Мы обсудим стабильность тяжелых ядер и оценим массу нейтронных звезд теоретически и из экспериментальных данных.
Часть A. Масса и стабильность ядер (2.5 балла) Энергия покоя ядра $m(Z,N) c^2$, состоящего из $Z$ протонов и $N$ нейтронов, меньше суммы энергий покоя протонов и нейтронов, далее будем называть их нуклонами, на энергию связи $B(Z,N)$. Здесь $c$ — скорость света в вакууме. Игнорируя малые поправки, мы можем приблизить энергию связи суммой объемного вклада с коэффициентом $a_V$, поверхностного вклада с коэффициентом $a_S$, электростатической (кулоновской) энергии с коэффициентом $a_C$, и симметричного слагаемого с коэффициентом $a_{\rm sym}$ следующим образом. \[m(Z,N) c^2 = A m_N c^2 - B(Z,N) ,\qquad B(Z,N) = a_V A - a_S A^{2/3} - a_C \frac{Z^2}{A^{1/3}} - a_{\mathrm{sym}} \frac{(N-Z)^2}{A},\tag{1}\] где $A=Z+N$ — массовое число, $m_N$ — масса нуклона. При вычислениях, используйте $a_V \approx 15.8 \;МэВ$, $a_S \approx 17.8 \;МэВ$, $a_C \approx 0.711 \;МэВ$, и $a_{\rm sym} \approx 23.7 \;МэВ$ (МэВ = $10^6$ электронвольт).
При условии $Z=N$, определите значение $A$, при котором энергия связи на один нуклон $B/A$ максимальна.
Если $A$ постоянно, зарядовое число наиболее стабильного атома $Z^\ast$ можно определить, максимизируя $B(Z,A-Z)$. При $A=197$ вычислите $Z^\ast$, используя уравнение (1).
Часть B. Нейтронная звезда как гигантское ядро (1.5 балла) Очень тяжелые ядра с массовым числом $A>A_c$, где $A_c$ — пороговое значение, могут оставаться стабильными относительно распада при достаточно большой гравитационной энергии связи.
Ядро с большим $A$ может разделиться на более легкие ядра (деление ядер — fission), чтобы минимизировать общую энергию покоя. Для простоты мы рассмотрим только один способ деления, при котором ядро с параметрами $(Z, N)$ распадается на два одинаковых ядра $(Z/2, N/2)$. Это возможно, если выполняется следующее соотношение между энергиями $$m(Z,N) c^2 > 2m(Z/2,N/2) c^2 ,$$ $$m(Z,N) c^2 > 2m(Z/2,N/2) c^2 ,$$ $$m(Z,N) c^2 > 2m(Z/2,N/2) c^2 ,$$ Пусть это соотношение записано в виде $$Z^2/A > C_{\rm fission} \frac{a_S}{a_C} ,$$ получите $C_{\rm fission}$ с двумя значащими цифрами.
Часть C. Нейтронная звезда в двойной системе (6.0 баллов) Некоторые нейтронные звезды являются пульсарами, испускающими электромагнитные волны, которые мы для простоты будем называть светом, с постоянным периодом. Нейтронные звезды часто образуют двойные системы с белыми карликами. Рассмотрим конфигурацию звезд, показанную на рисунке 1. Импульс света от нейтронной звезды движется к Земле и проходит мимо белого карлика (White Dwarf) в двойной системе. Проводя измерения с этими импульсами, можно точно определить массу как это объясняется дальше, с помощью чего можно оценить массу .
Будем считать, что $N=A$ и $Z=0$ при достаточно больших $A$ и уравнение (1) продолжает выполняться, если добавить к нему гравитационную энергию связи. Гравитационная энергия связи $$B_{\rm grav} = \frac{3}{5}\frac{GM^2}{R},$$ $$B_{\rm grav} = \frac{3}{5}\frac{GM^2}{R},$$ $$B_{\rm grav} = \frac{3}{5}\frac{GM^2}{R},$$ где $M=m_N A$ — масса ядра, $R=R_0 A^{1/3}$ с коэффициентом $R_0 \simeq 1.1\times 10^{-15}\;м = 1.1\;фм$ — радиус ядра. Для гравитационной энергии связи $B_{\rm grav}=a_{\rm grav} A^{5/3}$, получите коэффициент $a_{\rm grav}$ в МэВ с одной значащей цифрой. Затем, игнорируя поверхностный вклад в энергию, оцените $A_c$ с одной значащей цифрой. При вычислениях используйте $m_N c^2 \simeq 939\;МэВ$ и $G=\hbar c/M_P^2$, где $M_P c^2\simeq 1.22 \times 10^{22}\;МэВ$ и $\hbar c \simeq 197\;МэВ\cdot фм$. $$B_{\rm grav} = \frac{3}{5}\frac{GM^2}{R},$$ где $M=m_N A$ — масса ядра, $R=R_0 A^{1/3}$ с коэффициентом $R_0 \simeq 1.1\times 10^{-15}\;м = 1.1\;фм$ — радиус ядра. Для гравитационной энергии связи $B_{\rm grav}=a_{\rm grav} A^{5/3}$, получите коэффициент $a_{\rm grav}$ в МэВ с одной значащей цифрой. Затем, игнорируя поверхностный вклад в энергию, оцените $A_c$ с одной значащей цифрой. При вычислениях используйте $m_N c^2 \simeq 939\;МэВ$ и $G=\hbar c/M_P^2$, где $M_P c^2\simeq 1.22 \times 10^{22}\;МэВ$ и $\hbar c \simeq 197\;МэВ\cdot фм$. $$B_{\rm grav} = \frac{3}{5}\frac{GM^2}{R},$$ где $M=m_N A$ — масса ядра, $R=R_0 A^{1/3}$ с коэффициентом $R_0 \simeq 1.1\times 10^{-15}\;м = 1.1\;фм$ — радиус ядра. Для гравитационной энергии связи $B_{\rm grav}=a_{\rm grav} A^{5/3}$, получите коэффициент $a_{\rm grav}$ в МэВ с одной значащей цифрой. Затем, игнорируя поверхностный вклад в энергию, оцените $A_c$ с одной значащей цифрой. При вычислениях используйте $m_N c^2 \simeq 939\;МэВ$ и $G=\hbar c/M_P^2$, где $M_P c^2\simeq 1.22 \times 10^{22}\;МэВ$ и $\hbar c \simeq 197\;МэВ\cdot фм$. $$B_{\rm grav} = \frac{3}{5}\frac{GM^2}{R},$$ где $M=m_N A$ — масса ядра, $R=R_0 A^{1/3}$ с коэффициентом $R_0 \simeq 1.1\times 10^{-15}\;м = 1.1\;фм$ — радиус ядра. Для гравитационной энергии связи $B_{\rm grav}=a_{\rm grav} A^{5/3}$, получите коэффициент $a_{\rm grav}$ в МэВ с одной значащей цифрой. Затем, игнорируя поверхностный вклад в энергию, оцените $A_c$ с одной значащей цифрой. При вычислениях используйте $m_N c^2 \simeq 939\;МэВ$ и $G=\hbar c/M_P^2$, где $M_P c^2\simeq 1.22 \times 10^{22}\;МэВ$ и $\hbar c \simeq 197\;МэВ\cdot фм$. $$B_{\rm grav} = \frac{3}{5}\frac{GM^2}{R},$$ где $M=m_N A$ — масса ядра, $R=R_0 A^{1/3}$ с коэффициентом $R_0 \simeq 1.1\times 10^{-15}\;м = 1.1\;фм$ — радиус ядра. Для гравитационной энергии связи $B_{\rm grav}=a_{\rm grav} A^{5/3}$, получите коэффициент $a_{\rm grav}$ в МэВ с одной значащей цифрой. Затем, игнорируя поверхностный вклад в энергию, оцените $A_c$ с одной значащей цифрой. При вычислениях используйте $m_N c^2 \simeq 939\;МэВ$ и $G=\hbar c/M_P^2$, где $M_P c^2\simeq 1.22 \times 10^{22}\;МэВ$ и $\hbar c \simeq 197\;МэВ\cdot фм$. $$B_{\rm grav} = \frac{3}{5}\frac{GM^2}{R},$$ где $M=m_N A$ — масса ядра, $R=R_0 A^{1/3}$ с коэффициентом $R_0 \simeq 1.1\times 10^{-15}\;м = 1.1\;фм$ — радиус ядра. Для гравитационной энергии связи $B_{\rm grav}=a_{\rm grav} A^{5/3}$, получите коэффициент $a_{\rm grav}$ в МэВ с одной значащей цифрой. Затем, игнорируя поверхностный вклад в энергию, оцените $A_c$ с одной значащей цифрой. При вычислениях используйте $m_N c^2 \simeq 939\;МэВ$ и $G=\hbar c/M_P^2$, где $M_P c^2\simeq 1.22 \times 10^{22}\;МэВ$ и $\hbar c \simeq 197\;МэВ\cdot фм$. $$B_{\rm grav} = \frac{3}{5}\frac{GM^2}{R},$$ где $M=m_N A$ — масса ядра, $R=R_0 A^{1/3}$ с коэффициентом $R_0 \simeq 1.1\times 10^{-15}\;м = 1.1\;фм$ — радиус ядра. Для гравитационной энергии связи $B_{\rm grav}=a_{\rm grav} A^{5/3}$, получите коэффициент $a_{\rm grav}$ в МэВ с одной значащей цифрой. Затем, игнорируя поверхностный вклад в энергию, оцените $A_c$ с одной значащей цифрой. При вычислениях используйте $m_N c^2 \simeq 939\;МэВ$ и $G=\hbar c/M_P^2$, где $M_P c^2\simeq 1.22 \times 10^{22}\;МэВ$ и $\hbar c \simeq 197\;МэВ\cdot фм$.
Как показано на рисунке ниже, поместим двое одинаковых неподвижных часов в положения I и II, назовем их часы-I и часы-II, разность высот этих часов $\Delta h (>0)$, ускорение свободного падения $g$ постоянно. Также будем рассматривать такие же свободно падающие часы-F.
Если гравитационный потенциал равен $\phi$, замедление времени приводит к изменению эффективной скорости света $c_{\rm eff}$, измеряемой наблюдателем, находящимся на бесконечности. Если $\phi(r=\infty)=0$, эффективная скорость света $c_{\rm eff}$ с точностью до членов первого порядка по $\phi/c^2$ равна$$c_{\rm eff} \approx \left( 1 + \frac{2\phi}{c^2} \right)\, c$$ с учетом эффектов изменения длины, которые не рассматривалось в C1. При этом луч света можно с достаточной точностью приблизить прямой.
Как показано ниже, в двойной системе и и и движутся по круговым орбитам вокруг центра масс $G$ в плоскости орбиты. Пусть $\varepsilon$ угол наклонения орбиты, измеряемый между плоскостью орбиты и линией, направленной к и движутся по круговым орбитам вокруг центра масс $G$ в плоскости орбиты. Пусть $\varepsilon$ угол наклонения орбиты, измеряемый между плоскостью орбиты и линией, направленной к от $G$, $L$ — расстояние между и движутся по круговым орбитам вокруг центра масс $G$ в плоскости орбиты. Пусть $\varepsilon$ угол наклонения орбиты, измеряемый между плоскостью орбиты и линией, направленной к от $G$, $L$ — расстояние между и и движутся по круговым орбитам вокруг центра масс $G$ в плоскости орбиты. Пусть $\varepsilon$ угол наклонения орбиты, измеряемый между плоскостью орбиты и линией, направленной к от $G$, $L$ — расстояние между и , $M_{\text{WD}}$ — масса белого карлика. Далее будем считать $\varepsilon \ll 1$.Мы наблюдаем световые импульсы, распространяющиеся от и движутся по круговым орбитам вокруг центра масс $G$ в плоскости орбиты. Пусть $\varepsilon$ угол наклонения орбиты, измеряемый между плоскостью орбиты и линией, направленной к от $G$, $L$ — расстояние между и , $M_{\text{WD}}$ — масса белого карлика. Далее будем считать $\varepsilon \ll 1$.Мы наблюдаем световые импульсы, распространяющиеся от к и движутся по круговым орбитам вокруг центра масс $G$ в плоскости орбиты. Пусть $\varepsilon$ угол наклонения орбиты, измеряемый между плоскостью орбиты и линией, направленной к от $G$, $L$ — расстояние между и , $M_{\text{WD}}$ — масса белого карлика. Далее будем считать $\varepsilon \ll 1$.Мы наблюдаем световые импульсы, распространяющиеся от к далеко от и движутся по круговым орбитам вокруг центра масс $G$ в плоскости орбиты. Пусть $\varepsilon$ угол наклонения орбиты, измеряемый между плоскостью орбиты и линией, направленной к от $G$, $L$ — расстояние между и , $M_{\text{WD}}$ — масса белого карлика. Далее будем считать $\varepsilon \ll 1$.Мы наблюдаем световые импульсы, распространяющиеся от к далеко от . Путь света к и движутся по круговым орбитам вокруг центра масс $G$ в плоскости орбиты. Пусть $\varepsilon$ угол наклонения орбиты, измеряемый между плоскостью орбиты и линией, направленной к от $G$, $L$ — расстояние между и , $M_{\text{WD}}$ — масса белого карлика. Далее будем считать $\varepsilon \ll 1$.Мы наблюдаем световые импульсы, распространяющиеся от к далеко от . Путь света к меняется со временем с изменением конфигурации и движутся по круговым орбитам вокруг центра масс $G$ в плоскости орбиты. Пусть $\varepsilon$ угол наклонения орбиты, измеряемый между плоскостью орбиты и линией, направленной к от $G$, $L$ — расстояние между и , $M_{\text{WD}}$ — масса белого карлика. Далее будем считать $\varepsilon \ll 1$.Мы наблюдаем световые импульсы, распространяющиеся от к далеко от . Путь света к меняется со временем с изменением конфигурации и и движутся по круговым орбитам вокруг центра масс $G$ в плоскости орбиты. Пусть $\varepsilon$ угол наклонения орбиты, измеряемый между плоскостью орбиты и линией, направленной к от $G$, $L$ — расстояние между и , $M_{\text{WD}}$ — масса белого карлика. Далее будем считать $\varepsilon \ll 1$.Мы наблюдаем световые импульсы, распространяющиеся от к далеко от . Путь света к меняется со временем с изменением конфигурации и Время задержки светового импульса на пути до и движутся по круговым орбитам вокруг центра масс $G$ в плоскости орбиты. Пусть $\varepsilon$ угол наклонения орбиты, измеряемый между плоскостью орбиты и линией, направленной к от $G$, $L$ — расстояние между и , $M_{\text{WD}}$ — масса белого карлика. Далее будем считать $\varepsilon \ll 1$.Мы наблюдаем световые импульсы, распространяющиеся от к далеко от . Путь света к меняется со временем с изменением конфигурации и Время задержки светового импульса на пути до достигает максимального значения $\Delta t_{\rm max}$ при $x_N \simeq -L$ и достигает минимального значения $\Delta t_{\rm min}$ при $x_N \simeq L$ (см. конфигурацию на рис. 1(b)). Вычислите $\Delta t_{\rm max} - \Delta t_{\rm min}$ в упрощенной форме, пренебрегая высшими порядками малых параметров, указанных в C2. Заметим, что вклады в задержку от звездных объектов, отличных от и движутся по круговым орбитам вокруг центра масс $G$ в плоскости орбиты. Пусть $\varepsilon$ угол наклонения орбиты, измеряемый между плоскостью орбиты и линией, направленной к от $G$, $L$ — расстояние между и , $M_{\text{WD}}$ — масса белого карлика. Далее будем считать $\varepsilon \ll 1$.Мы наблюдаем световые импульсы, распространяющиеся от к далеко от . Путь света к меняется со временем с изменением конфигурации и Время задержки светового импульса на пути до достигает максимального значения $\Delta t_{\rm max}$ при $x_N \simeq -L$ и достигает минимального значения $\Delta t_{\rm min}$ при $x_N \simeq L$ (см. конфигурацию на рис. 1(b)). Вычислите $\Delta t_{\rm max} - \Delta t_{\rm min}$ в упрощенной форме, пренебрегая высшими порядками малых параметров, указанных в C2. Заметим, что вклады в задержку от звездных объектов, отличных от и движутся по круговым орбитам вокруг центра масс $G$ в плоскости орбиты. Пусть $\varepsilon$ угол наклонения орбиты, измеряемый между плоскостью орбиты и линией, направленной к от $G$, $L$ — расстояние между и , $M_{\text{WD}}$ — масса белого карлика. Далее будем считать $\varepsilon \ll 1$.Мы наблюдаем световые импульсы, распространяющиеся от к далеко от . Путь света к меняется со временем с изменением конфигурации и Время задержки светового импульса на пути до достигает максимального значения $\Delta t_{\rm max}$ при $x_N \simeq -L$ и достигает минимального значения $\Delta t_{\rm min}$ при $x_N \simeq L$ (см. конфигурацию на рис. 1(b)). Вычислите $\Delta t_{\rm max} - \Delta t_{\rm min}$ в упрощенной форме, пренебрегая высшими порядками малых параметров, указанных в C2. Заметим, что вклады в задержку от звездных объектов, отличных от сокращаются при вычислении разности $\Delta t_{\rm max} - \Delta t_{\rm min}$. и движутся по круговым орбитам вокруг центра масс $G$ в плоскости орбиты. Пусть $\varepsilon$ угол наклонения орбиты, измеряемый между плоскостью орбиты и линией, направленной к от $G$, $L$ — расстояние между и , $M_{\text{WD}}$ — масса белого карлика. Далее будем считать $\varepsilon \ll 1$.Мы наблюдаем световые импульсы, распространяющиеся от к далеко от . Путь света к меняется со временем с изменением конфигурации и Время задержки светового импульса на пути до достигает максимального значения $\Delta t_{\rm max}$ при $x_N \simeq -L$ и достигает минимального значения $\Delta t_{\rm min}$ при $x_N \simeq L$ (см. конфигурацию на рис. 1(b)). Вычислите $\Delta t_{\rm max} - \Delta t_{\rm min}$ в упрощенной форме, пренебрегая высшими порядками малых параметров, указанных в C2. Заметим, что вклады в задержку от звездных объектов, отличных от сокращаются при вычислении разности $\Delta t_{\rm max} - \Delta t_{\rm min}$. и движутся по круговым орбитам вокруг центра масс $G$ в плоскости орбиты. Пусть $\varepsilon$ угол наклонения орбиты, измеряемый между плоскостью орбиты и линией, направленной к от $G$, $L$ — расстояние между и , $M_{\text{WD}}$ — масса белого карлика. Далее будем считать $\varepsilon \ll 1$.Мы наблюдаем световые импульсы, распространяющиеся от к далеко от . Путь света к меняется со временем с изменением конфигурации и Время задержки светового импульса на пути до достигает максимального значения $\Delta t_{\rm max}$ при $x_N \simeq -L$ и достигает минимального значения $\Delta t_{\rm min}$ при $x_N \simeq L$ (см. конфигурацию на рис. 1(b)). Вычислите $\Delta t_{\rm max} - \Delta t_{\rm min}$ в упрощенной форме, пренебрегая высшими порядками малых параметров, указанных в C2. Заметим, что вклады в задержку от звездных объектов, отличных от сокращаются при вычислении разности $\Delta t_{\rm max} - \Delta t_{\rm min}$. и движутся по круговым орбитам вокруг центра масс $G$ в плоскости орбиты. Пусть $\varepsilon$ угол наклонения орбиты, измеряемый между плоскостью орбиты и линией, направленной к от $G$, $L$ — расстояние между и , $M_{\text{WD}}$ — масса белого карлика. Далее будем считать $\varepsilon \ll 1$.Мы наблюдаем световые импульсы, распространяющиеся от к далеко от . Путь света к меняется со временем с изменением конфигурации и Время задержки светового импульса на пути до достигает максимального значения $\Delta t_{\rm max}$ при $x_N \simeq -L$ и достигает минимального значения $\Delta t_{\rm min}$ при $x_N \simeq L$ (см. конфигурацию на рис. 1(b)). Вычислите $\Delta t_{\rm max} - \Delta t_{\rm min}$ в упрощенной форме, пренебрегая высшими порядками малых параметров, указанных в C2. Заметим, что вклады в задержку от звездных объектов, отличных от сокращаются при вычислении разности $\Delta t_{\rm max} - \Delta t_{\rm min}$. и движутся по круговым орбитам вокруг центра масс $G$ в плоскости орбиты. Пусть $\varepsilon$ угол наклонения орбиты, измеряемый между плоскостью орбиты и линией, направленной к от $G$, $L$ — расстояние между и , $M_{\text{WD}}$ — масса белого карлика. Далее будем считать $\varepsilon \ll 1$.Мы наблюдаем световые импульсы, распространяющиеся от к далеко от . Путь света к меняется со временем с изменением конфигурации и Время задержки светового импульса на пути до достигает максимального значения $\Delta t_{\rm max}$ при $x_N \simeq -L$ и достигает минимального значения $\Delta t_{\rm min}$ при $x_N \simeq L$ (см. конфигурацию на рис. 1(b)). Вычислите $\Delta t_{\rm max} - \Delta t_{\rm min}$ в упрощенной форме, пренебрегая высшими порядками малых параметров, указанных в C2. Заметим, что вклады в задержку от звездных объектов, отличных от сокращаются при вычислении разности $\Delta t_{\rm max} - \Delta t_{\rm min}$. и движутся по круговым орбитам вокруг центра масс $G$ в плоскости орбиты. Пусть $\varepsilon$ угол наклонения орбиты, измеряемый между плоскостью орбиты и линией, направленной к от $G$, $L$ — расстояние между и , $M_{\text{WD}}$ — масса белого карлика. Далее будем считать $\varepsilon \ll 1$.Мы наблюдаем световые импульсы, распространяющиеся от к далеко от . Путь света к меняется со временем с изменением конфигурации и Время задержки светового импульса на пути до достигает максимального значения $\Delta t_{\rm max}$ при $x_N \simeq -L$ и достигает минимального значения $\Delta t_{\rm min}$ при $x_N \simeq L$ (см. конфигурацию на рис. 1(b)). Вычислите $\Delta t_{\rm max} - \Delta t_{\rm min}$ в упрощенной форме, пренебрегая высшими порядками малых параметров, указанных в C2. Заметим, что вклады в задержку от звездных объектов, отличных от сокращаются при вычислении разности $\Delta t_{\rm max} - \Delta t_{\rm min}$. и движутся по круговым орбитам вокруг центра масс $G$ в плоскости орбиты. Пусть $\varepsilon$ угол наклонения орбиты, измеряемый между плоскостью орбиты и линией, направленной к от $G$, $L$ — расстояние между и , $M_{\text{WD}}$ — масса белого карлика. Далее будем считать $\varepsilon \ll 1$.Мы наблюдаем световые импульсы, распространяющиеся от к далеко от . Путь света к меняется со временем с изменением конфигурации и Время задержки светового импульса на пути до достигает максимального значения $\Delta t_{\rm max}$ при $x_N \simeq -L$ и достигает минимального значения $\Delta t_{\rm min}$ при $x_N \simeq L$ (см. конфигурацию на рис. 1(b)). Вычислите $\Delta t_{\rm max} - \Delta t_{\rm min}$ в упрощенной форме, пренебрегая высшими порядками малых параметров, указанных в C2. Заметим, что вклады в задержку от звездных объектов, отличных от сокращаются при вычислении разности $\Delta t_{\rm max} - \Delta t_{\rm min}$.
На графике показана зависимость наблюдаемого времени задержки от орбитальной фазы $\varphi$ для двойной звездной системы с $L \approx 6\times 10^6\,км$ и $\cos\varepsilon \approx 0.99989$. Оцените $M_{\text{WD}}$ в единицах солнечной массы $M_{\odot}$ и приведите значение $M_{\rm WD} / M_{\odot}$ с одной значащей цифрой. Вы можете использовать приближенное значение $GM_{\odot}/c^3 \approx 5\, мкс$.
В двойной системе нейтронных звезд, звезды теряют энергию и момент импульса за счет излучения гравитационных волн и в конце концов сталкиваются и объединяются. Для простоты будем рассматривать только движение по окружности с радиусом $R$ и угловой скоростью $\omega$, тогда формула $\omega = \chi R^p$ выполняется для некоторой постоянной $\chi$ , которая не зависит ни от $\omega$, ни от $R$, если не учитывать релятивистские эффекты. Определите значение $p$.
Амплитуда гравитационной волны от двойной системы из C.5 пропорциональна $R^2 \omega^2$. Рисунки ниже качественно показывают зависимости гравитационных волн от времени перед столкновением двух звезд. Выберите наиболее подходящую зависимость из (a) - (d).
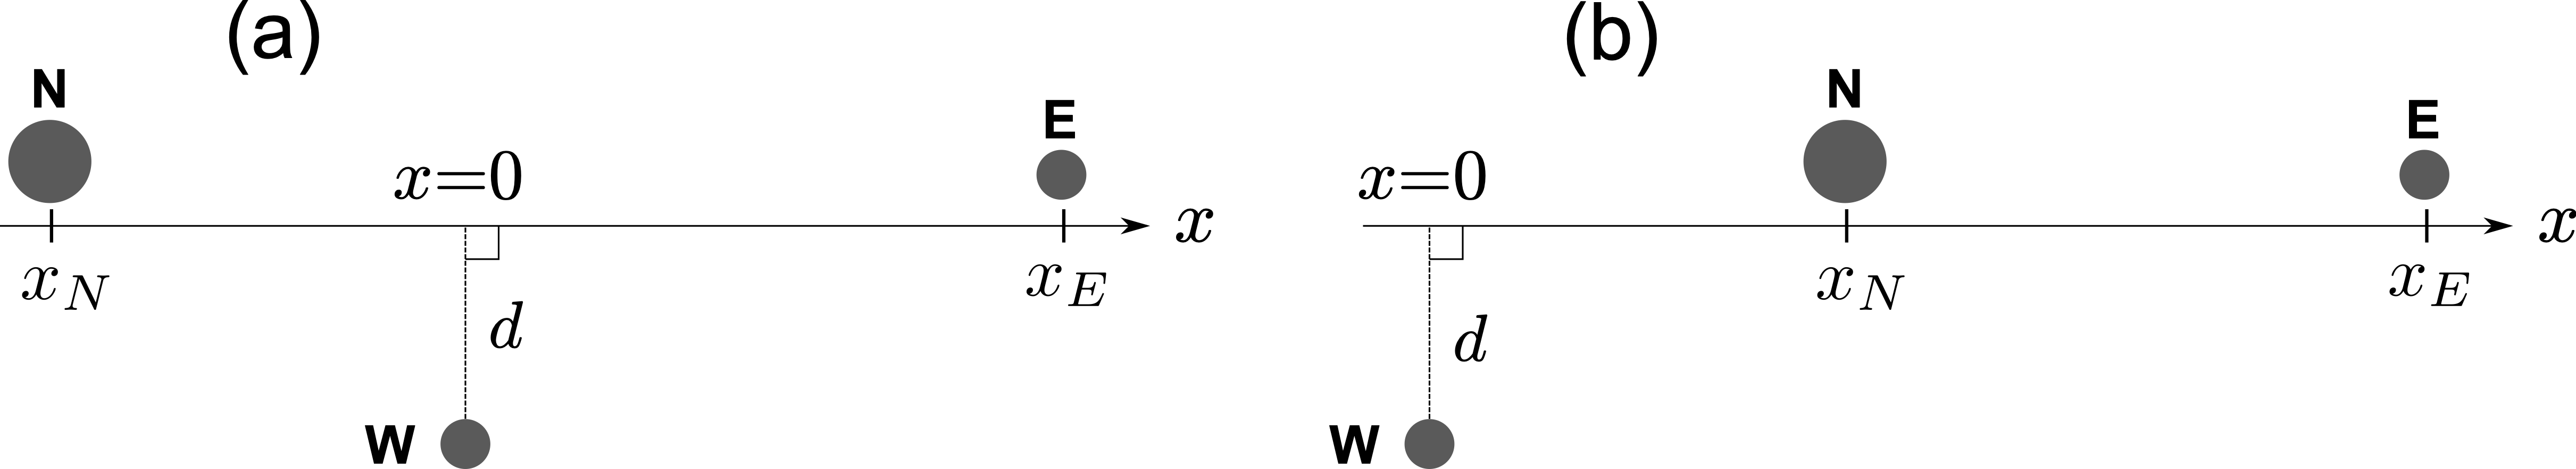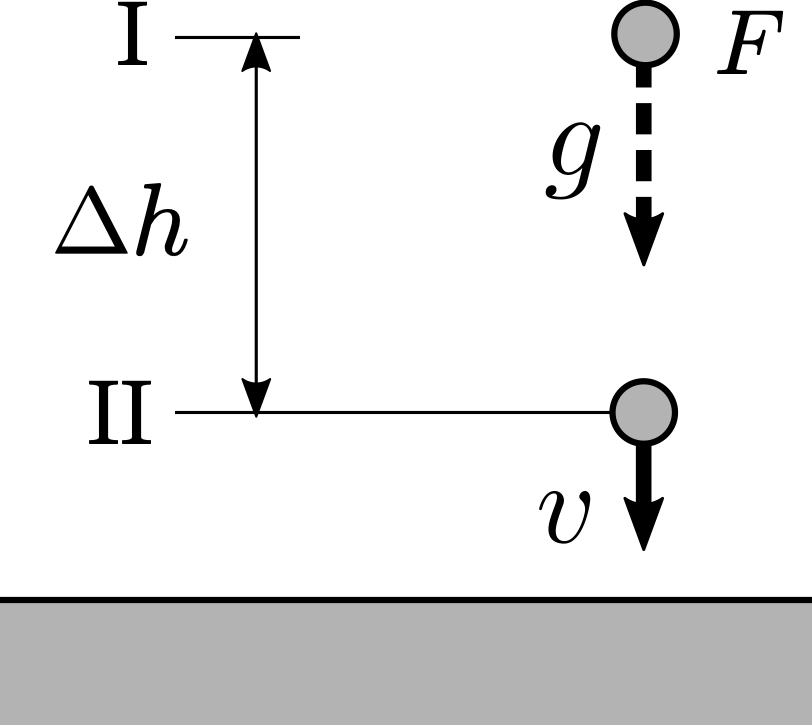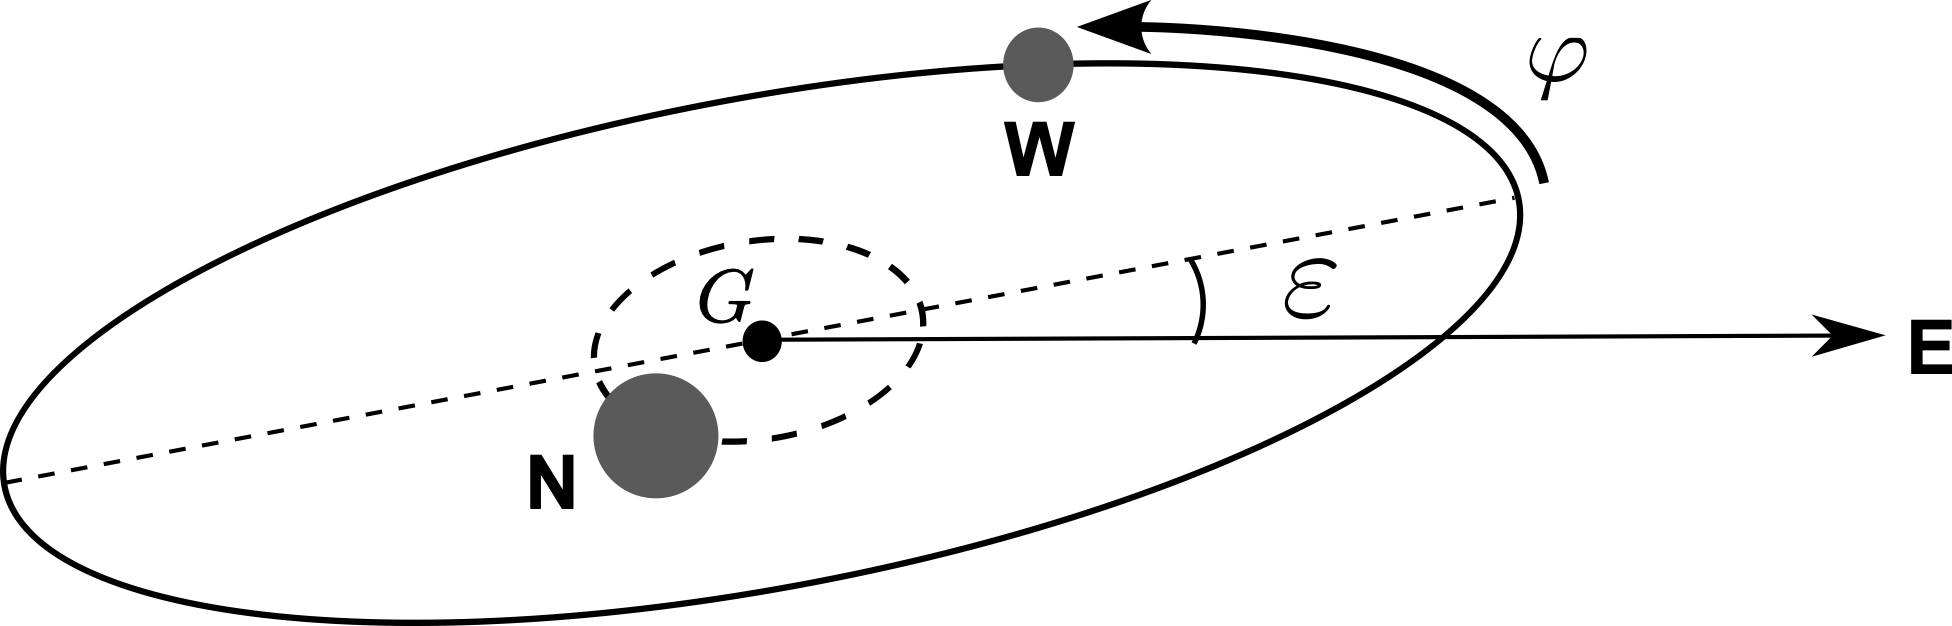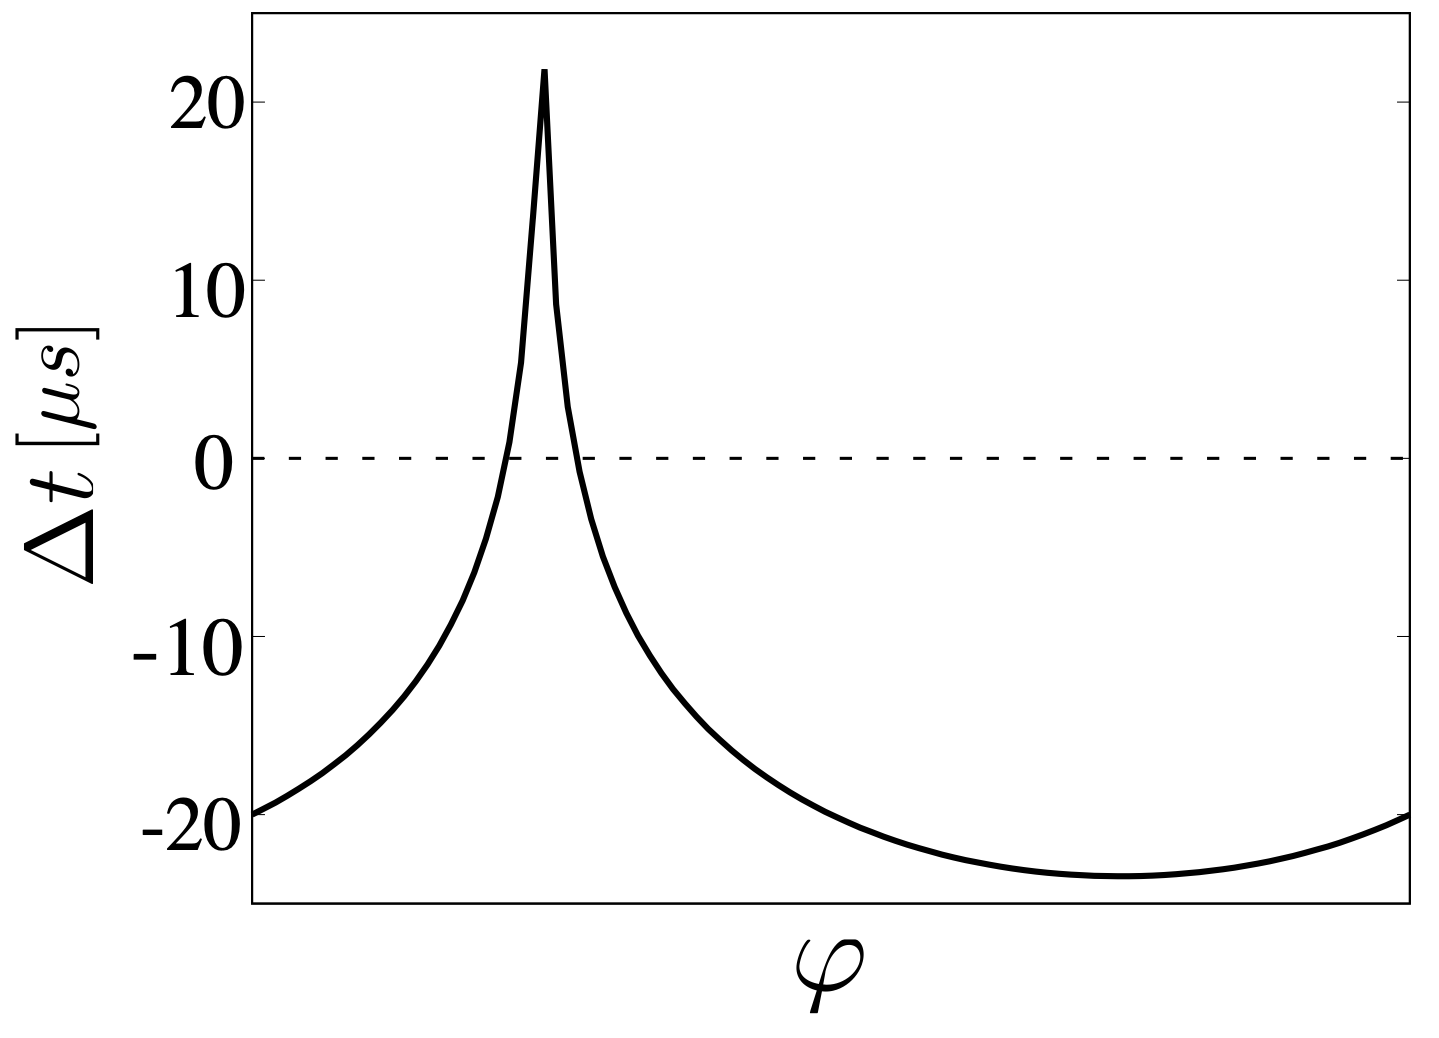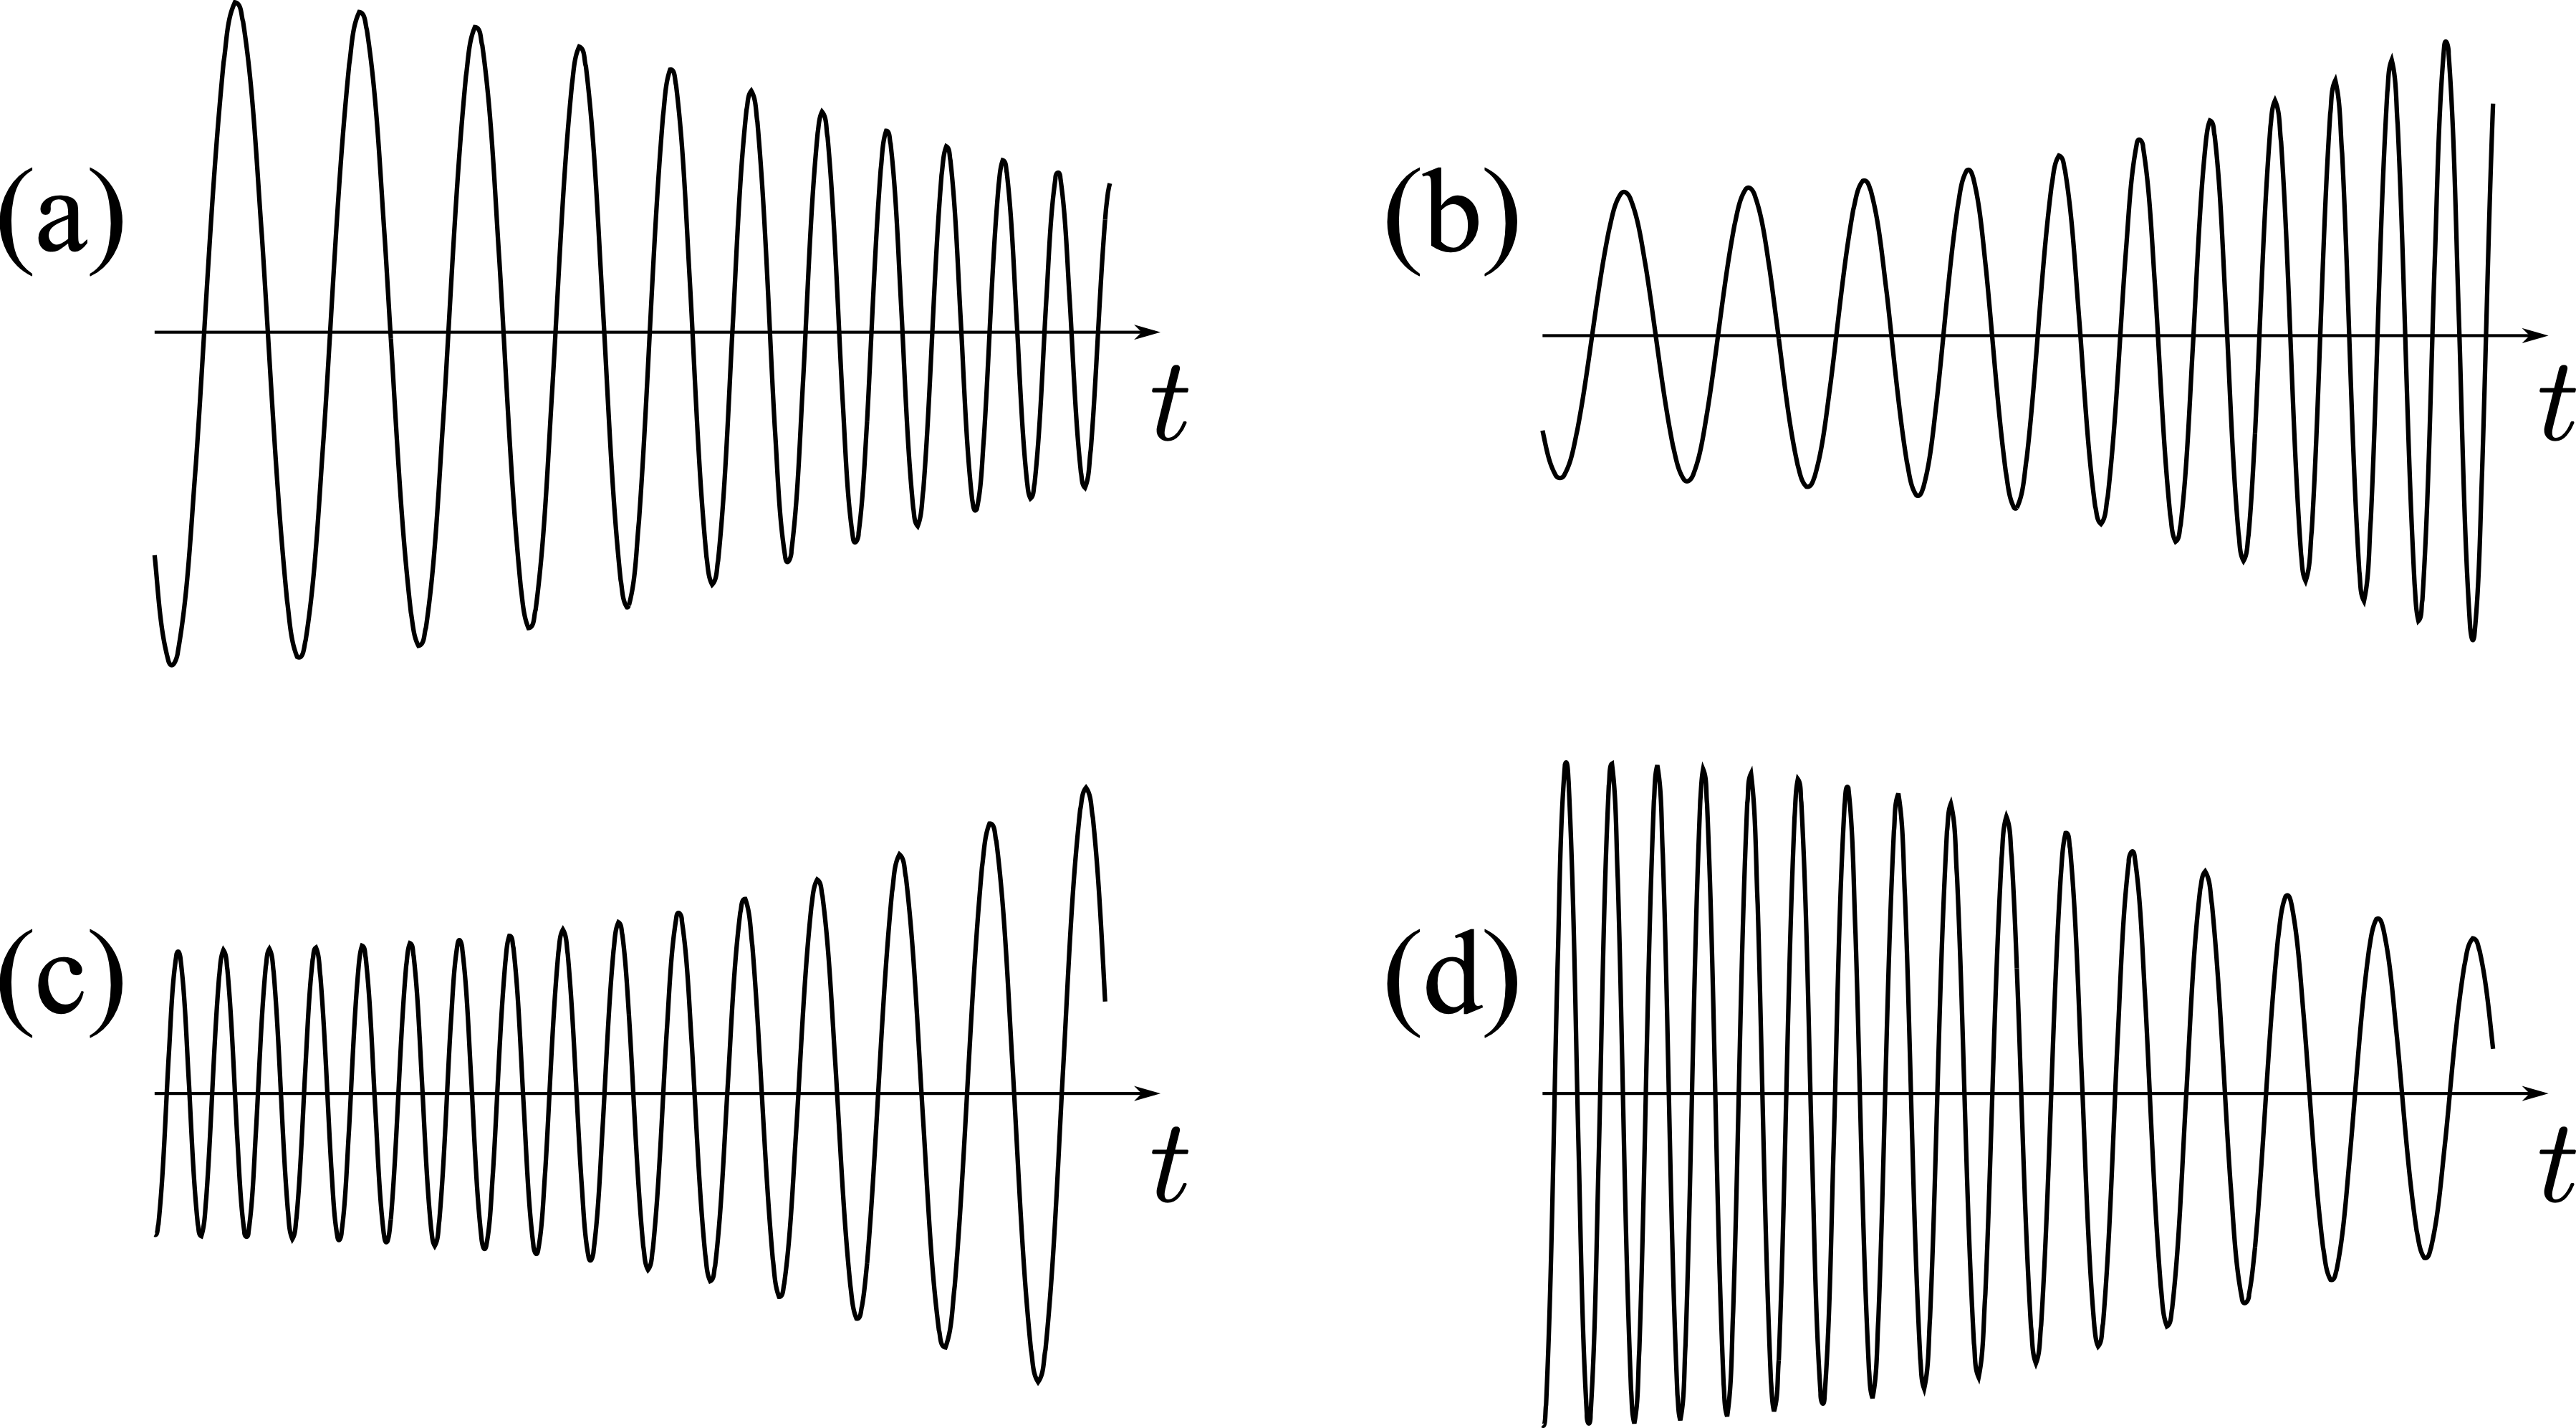
При условии $Z=N$, определите значение $A$, при котором энергия связи на один нуклон $B/A$ максимальна.
Решение: Запишем выражение для энергии связи на один нуклон:$$\frac{B}{A} = a_V - a_S A^{-1/3} - \frac{a_C}{4} A^{2/3}.$$Для того, чтобы найти максимум, продифференцируем по $A$ и приравняем производную к нулю:$$\frac{d}{dA} \left( \frac{B}{A} \right) = \frac{a_S}{3} A^{-4/3} - \frac{a_C}{6} A^{-1/3} =0,$$откуда$$A = \frac{2 a_S}{a_C}.$$Окончательный численный ответ нужно округлить с учетом того, что $A$ — целое число.
Ответ: $$A = \frac{2 a_S}{a_C} = 50.$$

Если $A$ постоянно, зарядовое число наиболее стабильного атома $Z^\ast$ можно определить, максимизируя $B(Z,A-Z)$. При $A=197$ вычислите $Z^\ast$, используя уравнение (1).
Решение: При фиксированном $A$ энергия связи в зависимости от $Z$ имеет вид$$B = a_V A - a_S A^{2/3} - a_c \frac{Z^2}{A^{1/3}} - a_{sym} \frac{(2 Z - A)^2}{A}.$$Дифференцируя по $Z$, найдем $$- 2 a_c \frac{Z}{A} - 4 a_{sym} \frac{2 Z^* - A}{A} = 0, $$откуда $$Z^* = \frac{1}{1 + (a_C/4 a_{sym}) A^{2/3}} \frac{A}{2}.$$При нахождении численного значения нужно учесть, что значение $Z^*$ целое и из двух соседних целых значений выбрать то, для которого энергия больше.
Ответ: $$Z^* = \frac{1}{1 + (a_C/4 a_{sym}) A^{2/3}} \frac{A}{2} = 79$$

Ядро с большим $A$ может разделиться на более легкие ядра (деление ядер — fission), чтобы минимизировать общую энергию покоя. Для простоты мы рассмотрим только один способ деления, при котором ядро с параметрами $(Z, N)$ распадается на два одинаковых ядра $(Z/2, N/2)$. Это возможно, если выполняется следующее соотношение между энергиями  $$m(Z,N) c^2 > 2m(Z/2,N/2) c^2 ,$$  Пусть это соотношение записано в виде  $$Z^2/A > C_{\rm fission} \frac{a_S}{a_C} ,$$  получите $C_{\rm fission}$ с двумя значащими цифрами.
Решение: Перепишем соотношение между энергиями через энергии связи:$$B(Z, N) < 2B(Z/2, N/2).$$Подставляя формулу для энергии связи, получим$$a_V A- a_S A^{2/3} - a_C \frac{Z^2}{A^{1/3}} - a_{sym} \frac{(N - Z)^2}{A} < 2 \left( \frac{a_V}{2} A - \frac{a_S}{2^{2/3} }A^{2/3} - \frac{a_C}{ 2^{5/3}} \frac{Z^2}{A^{1/3}} - \frac{a_{sym}}{2} \frac{(Z - N)^2}{A}\right).$$Слагаемые с $a_V$ и $a_{sym}$ сокращаются, остается$$a_c \frac{Z^2}{A^{1/3}}(1 - 2^{-2/3}) >a_s A^{2/3}( 2^{1/3} -1),$$$$\frac{Z^2}{A} > \frac{2^{1/3}-1}{1 - 2^{-2/3}} \frac{a_S}{a_C}.$$
Ответ: $$C_{fission} = \frac{2^{1/3}-1}{1 - 2^{-2/3}} = 0.70$$

Будем считать, что $N=A$ и $Z=0$ при достаточно больших $A$ и уравнение (1) продолжает выполняться, если добавить к нему гравитационную энергию связи. Гравитационная энергия связи  $$B_{\rm grav} = \frac{3}{5}\frac{GM^2}{R},$$  где $M=m_N A$ — масса ядра, $R=R_0 A^{1/3}$ с коэффициентом $R_0 \simeq 1.1\times 10^{-15}\;м = 1.1\;фм$ — радиус ядра.  Для гравитационной энергии связи $B_{\rm grav}=a_{\rm grav} A^{5/3}$, получите коэффициент $a_{\rm grav}$ в МэВ с одной значащей цифрой. Затем, игнорируя поверхностный вклад в энергию, оцените $A_c$ с одной значащей цифрой. При вычислениях используйте $m_N c^2 \simeq 939\;МэВ$ и $G=\hbar c/M_P^2$, где $M_P c^2\simeq 1.22 \times 10^{22}\;МэВ$ и $\hbar c \simeq 197\;МэВ\cdot фм$.
Решение: Гравитационная энергия шара радиуса $R$, массы $M$ с постоянной плотностью равна$$U = - \frac{3 G M^2}{5 R}.$$Тогда энергия связи $B_{grav} = - U$, подставляя формулы для радиуса и массы получим$$B_{grav} = \frac{3 G m_N^2 A^2}{5 R_0 A^{1/3}} = a_{grav}A^{5/3},$$где $$a_{grav} = \frac{3}{5} \frac{G m_N^2}{R_0}.$$Используя формулу для гравитационной постоянной, выраженной через массу Планка $M_P$, получим$$a_{grav} = \frac{3}{5} \frac{\hbar c}{R_0} \frac{m_N^2}{M_P^2} = 6 \times 10^{-37}~\text{МэВ}.$$Энергия связи нейтронной звезды с учетом объемной и симметрийной энергии$$B = a_V A - a_{sym} A + a_{grav}A^{5/3}.$$Для того, чтобы нейтронная звезда не распалась, нужно, чтобы энергия связи была положительной, поэтому$$a_{grav} A^{5/3} \ge (a_{sym} - a_V) A, \quad A \ge \left( \frac{a_{sym} - a_V}{a_{grav}}\right)^{3/2}.$$Тогда критическое значение$$A_c = \left( \frac{a_{sym} - a_V}{a_{grav}}\right)^{3/2} = 4 \times 10^{55}.$$
Ответ: $$a_{grav} = \frac{3}{5} \frac{\hbar c}{R_0} \frac{m_N^2}{M_P^2} = 6 \times 10^{-37}~\text{МэВ}, \quad A_c = \left( \frac{a_{sym} - a_V}{a_{grav}}\right)^{3/2} = 4 \times 10^{55}.$$

Как показано на рисунке ниже, поместим двое одинаковых неподвижных часов в положения I и II, назовем их часы-I и часы-II, разность высот этих часов $\Delta h (>0)$, ускорение свободного падения $g$ постоянно. Также будем рассматривать такие же свободно падающие часы-F. Будем считать, что изначально наблюдатель находится с часами-$F$ и расположен на той же высоте, что и часы-I, его начальная скорость равна нулю. Поскольку часы одинаковы, при измерении они дают одинаковые промежутки времени $\Delta\tau_F = \Delta\tau_{\rm I}$. Затем часы-$F$ начинают свободно падать. Будем работать в свободно падающей системе отсчета F, которую будем считать инерциальной. В этой системе отсчета часы-II пролетают мимо часов-F со скоростью $v$, так что величину замедления времени часов-II можно определить с помощью преобразований Лоренца. Тогда для F, пока проходит время $\Delta\tau_{\rm I}$ по часам-F, по часам-II проходит время $\Delta\tau_{\rm II}$. Выразите $\Delta\tau_{\rm II}$ через $\Delta\tau_{\rm I}$ с точностью до членов первого порядка по $\Delta\phi/c^2$, где $\Delta\phi=g\Delta h$ — разность гравитационных потенциалов, т.е. гравитационных энергий, приходящихся на единичную массу.

 Скорость падающих часов в момент пролета мимо нижних часов II найдем из закона сохранения энергии$$\frac{m v^2}{2} = m \Delta \varphi, \; v^2  = 2 \Delta \varphi.$$Поскольку в условии указано, что замедление времени можно получить, считая часы II пролетающими со скоростью $v$ мимо падающих часов, для времени получаем$$\Delta \tau_{II} = \Delta \tau_F \sqrt{1 - \frac{v^2}{c^2}}= \Delta \tau_I \sqrt{1 - \frac{2 \Delta \phi}{c^2}} \approx \Delta \tau_I \left( 1 - \frac{\Delta \phi}{c^2}\right)$$

Ответ:

 $$\Delta \tau_{II} \approx \Delta \tau_I \left( 1 - \frac{\Delta \phi}{c^2}\right)$$

 Отметим, что с точки зрения общей теории относительности приведенный выше вывод формулы для замедления времени некорректен. Действительно, в слабом гравитационном поле интервал задается соотношением$$ds^2  = c^2 \left( 1 + \frac{2 \varphi}{c^2}\right) dt^2 - \left( 1- \frac{2 \varphi}{c^2}\right)dx^2.$$Будем считать, что ускорение свободного падения направлено вдоль оси $x$, начало координат находится в точке первых часов, а потенциал $\phi (x = 0) = 0$. Тогда зависимость потенциала от координат имеет вид $\phi = - g x$. Движение часов нерелятивистское, поэтому $x = g t^2/2$.  Поэтому показания свободно падающих часов$$d\tau_F^2 = ds^2/c^2 = \left(1 - \frac{2 g}{c^2} \frac{g t^2}{2} \right) dt^2 - \frac{v^2}{c^2} dt^2 = dt^2 \left( 1 - \frac{2 g^2 t^2}{c^2}\right).$$Видим, что показания падающих часов не совпадают с показаниями неподвижных часов I, которые находятся в точке $x = 0$, для которых $dx = 0$, а значит $d\tau_I = dt$. Для вторых часов $d\tau _{II} = \sqrt{1 - \frac{2 \Delta \phi}{c^2}}dt$ (это и есть правильный ответ для замедления времени, полученных из общей теории относительности, он следует напрямую из выражения для интервала). Показания падающих часов можно найти, интегрируя выражение для $d \tau_F$, $$\Delta \tau_F = \int_0^{t_0} dt \left( 1 - \frac{ g^2 t^2}{c^2}\right) = t_0 \left(1 - \frac{ g^2 t^2_0}{3 c^2} \right),$$где время движения $t_0 = \sqrt{2h/g} = \Delta \tau_I$, и окончательно$$\Delta \tau _F = \Delta \tau_I \left(1 - \frac{2 g h}{3 c^2} \right).$$Этот ответ в 2 раза меньше, чем если бы мы учитывали только замедление времени за счет скорости (по формулам специальной теории относительности).
Решение: Скорость падающих часов в момент пролета мимо нижних часов II найдем из закона сохранения энергии$$\frac{m v^2}{2} = m \Delta \varphi, \; v^2 = 2 \Delta \varphi.$$Поскольку в условии указано, что замедление времени можно получить, считая часы II пролетающими со скоростью $v$ мимо падающих часов, для времени получаем$$\Delta \tau_{II} = \Delta \tau_F \sqrt{1 - \frac{v^2}{c^2}}= \Delta \tau_I \sqrt{1 - \frac{2 \Delta \phi}{c^2}} \approx \Delta \tau_I \left( 1 - \frac{\Delta \phi}{c^2}\right)$$ Отметим, что с точки зрения общей теории относительности приведенный выше вывод формулы для замедления времени некорректен. Действительно, в слабом гравитационном поле интервал задается соотношением$$ds^2 = c^2 \left( 1 + \frac{2 \varphi}{c^2}\right) dt^2 - \left( 1- \frac{2 \varphi}{c^2}\right)dx^2.$$Будем считать, что ускорение свободного падения направлено вдоль оси $x$, начало координат находится в точке первых часов, а потенциал $\phi (x = 0) = 0$. Тогда зависимость потенциала от координат имеет вид $\phi = - g x$. Движение часов нерелятивистское, поэтому $x = g t^2/2$. Поэтому показания свободно падающих часов$$d\tau_F^2 = ds^2/c^2 = \left(1 - \frac{2 g}{c^2} \frac{g t^2}{2} \right) dt^2 - \frac{v^2}{c^2} dt^2 = dt^2 \left( 1 - \frac{2 g^2 t^2}{c^2}\right).$$Видим, что показания падающих часов не совпадают с показаниями неподвижных часов I, которые находятся в точке $x = 0$, для которых $dx = 0$, а значит $d\tau_I = dt$. Для вторых часов $d\tau _{II} = \sqrt{1 - \frac{2 \Delta \phi}{c^2}}dt$ (это и есть правильный ответ для замедления времени, полученных из общей теории относительности, он следует напрямую из выражения для интервала). Показания падающих часов можно найти, интегрируя выражение для $d \tau_F$, $$\Delta \tau_F = \int_0^{t_0} dt \left( 1 - \frac{ g^2 t^2}{c^2}\right) = t_0 \left(1 - \frac{ g^2 t^2_0}{3 c^2} \right),$$где время движения $t_0 = \sqrt{2h/g} = \Delta \tau_I$, и окончательно$$\Delta \tau _F = \Delta \tau_I \left(1 - \frac{2 g h}{3 c^2} \right).$$Этот ответ в 2 раза меньше, чем если бы мы учитывали только замедление времени за счет скорости (по формулам специальной теории относительности).
Ответ: $$\Delta \tau_{II} \approx \Delta \tau_I \left( 1 - \frac{\Delta \phi}{c^2}\right)$$  Отметим, что с точки зрения общей теории относительности приведенный выше вывод формулы для замедления времени некорректен. Действительно, в слабом гравитационном поле интервал задается соотношением$$ds^2 = c^2 \left( 1 + \frac{2 \varphi}{c^2}\right) dt^2 - \left( 1- \frac{2 \varphi}{c^2}\right)dx^2.$$Будем считать, что ускорение свободного падения направлено вдоль оси $x$, начало координат находится в точке первых часов, а потенциал $\phi (x = 0) = 0$. Тогда зависимость потенциала от координат имеет вид $\phi = - g x$. Движение часов нерелятивистское, поэтому $x = g t^2/2$. Поэтому показания свободно падающих часов$$d\tau_F^2 = ds^2/c^2 = \left(1 - \frac{2 g}{c^2} \frac{g t^2}{2} \right) dt^2 - \frac{v^2}{c^2} dt^2 = dt^2 \left( 1 - \frac{2 g^2 t^2}{c^2}\right).$$Видим, что показания падающих часов не совпадают с показаниями неподвижных часов I, которые находятся в точке $x = 0$, для которых $dx = 0$, а значит $d\tau_I = dt$. Для вторых часов $d\tau _{II} = \sqrt{1 - \frac{2 \Delta \phi}{c^2}}dt$ (это и есть правильный ответ для замедления времени, полученных из общей теории относительности, он следует напрямую из выражения для интервала). Показания падающих часов можно найти, интегрируя выражение для $d \tau_F$, $$\Delta \tau_F = \int_0^{t_0} dt \left( 1 - \frac{ g^2 t^2}{c^2}\right) = t_0 \left(1 - \frac{ g^2 t^2_0}{3 c^2} \right),$$где время движения $t_0 = \sqrt{2h/g} = \Delta \tau_I$, и окончательно$$\Delta \tau _F = \Delta \tau_I \left(1 - \frac{2 g h}{3 c^2} \right).$$Этот ответ в 2 раза меньше, чем если бы мы учитывали только замедление времени за счет скорости (по формулам специальной теории относительности).

Если гравитационный потенциал равен $\phi$, замедление времени приводит к изменению эффективной скорости света $c_{\rm eff}$, измеряемой наблюдателем, находящимся на бесконечности. Если $\phi(r=\infty)=0$, эффективная скорость света $c_{\rm eff}$ с точностью до членов первого порядка по $\phi/c^2$ равна$$c_{\rm eff} \approx \left( 1 + \frac{2\phi}{c^2} \right)\, c$$ с учетом эффектов изменения длины, которые не рассматривалось в C1. При этом луч света можно с достаточной точностью приблизить прямой. Как показано на рисунке 1(a), выберем ось $x$ вдоль направления распространения света от нейтронной звезды N к Земле E и поместим начало координат $x=0$ в точке, где белый карлик W ближе всего к световому лучу. Пусть $x_N \,(<0)$ — $x$-координата N, $x_E\, (>0)$ — координата E, и $d$ — расстояние между W и световым лучом. Найдите изменение времени распространения света $\Delta t$ от N к E, вызванное белым карликом массы $M_{WD}$ и упростите полученный ответ, пренебрегая членами высших порядков по следующим малым параметрам: $d/|x_N| \ll 1$, $d/x_E \ll 1$, и $GM_{WD}/(c^2 d) \ll 1$. Если потребуется, используйте следующую формулу. $$\int \frac{dx}{\sqrt{x^2+d^2}} = \frac{1}{2}\ln\biggl(\frac{\sqrt{x^2+d^2}+x}{\sqrt{x^2+d^2}-x}\biggr) + C.$$

 Пусть $c_{eff}(x)$ — эффективная скорость света в точке с координатой $x$, а значит время движения $$t = \int_{x_N}^{x_E} \frac{dx}{c_{eff}(x)}.$$Гравитационный потенциал в точке с координатой $x$ равен$$\phi = -\frac{G M_{WD}}{\sqrt{x^2 + d^2}}.$$Тогда эффективная скорость света$$c_{eff} = c \left( 1 - \frac{2 G M_{WD}}{c^2\sqrt{x^2 + d^2}}\right).$$Тогда время$$t =  \int_{x_N}^{x_E} \frac{dx}{c \left( 1 - \frac{2 G M_{WD}}{c^2\sqrt{x^2 + d^2}}\right)} \approx\frac{1}{c}  \int_{x_N}^{x_E} dx \left( 1 + \frac{2 G M_{WD}}{c^2\sqrt{x^2 + d^2}} \right).$$Первое слагаемое под интегралом задает время движения без учета гравитационного поля, поэтому время задержки$$\Delta t = \frac{1}{c}   \int_{x_N}^{x_E} dx \frac{2 G M_{WD}}{c^2\sqrt{x^2 + d^2}}.$$Используя интеграл из условия, получим$$\Delta t = \frac{2 G M_{WD}}{c^3} \left.\frac{1}{2} \ln \frac{\sqrt{x^2  + d^2} + x}{\sqrt{x^2  + d^2} - x}\right|_{x_N}^{x_E} =  \frac{ G M_{WD}}{c^3} \ln \left( \frac{\sqrt{x^2_E  + d^2} + x_E}{\sqrt{x^2_E  + d^2} - x_E} \frac{\sqrt{x^2_N  + d^2} - x_N}{\sqrt{x^2_N  + d^2} + x_N}\right).$$С учетом знаков ($x_N < 0$, $x_E > 0$)  и неравенств $|x_N|, x_E \gg d$ упростим выражения под знаком логарифма:$$\sqrt{x_E^2 + d^2} + x_E \approx 2 x_E, \quad \sqrt{x_E^2 + d^2} -  x_E \approx \frac{d^2}{2 x_E}. $$$$\sqrt{x_N^2 + d^2} + x_N \approx \frac{d^2}{2 |x_N|}, \quad \sqrt{x_N^2 + d^2} -  x_N \approx 2 |x_N|. $$Тогда окончательно получим$$\Delta t =  \frac{ G M_{WD}}{c^3} \ln \left( \frac{2 x_E }{d^2/(2 x_E )} \frac{2 |x_N|}{d^2 /(2 |x_N|)}\right) = \frac{ G M_{WD}}{c^3} \ln \frac{16 |x_N|^2 x_E^2}{d^4} = \frac{2 G M_{WD}}{c^3} \ln \frac{4 |x_N| x_E}{d^2}.$$

Ответ:

 $$\Delta t =  \frac{2 G M_{WD}}{c^3} \ln \frac{4 |x_N| x_E}{d^2}$$
Решение: Пусть $c_{eff}(x)$ — эффективная скорость света в точке с координатой $x$, а значит время движения $$t = \int_{x_N}^{x_E} \frac{dx}{c_{eff}(x)}.$$Гравитационный потенциал в точке с координатой $x$ равен$$\phi = -\frac{G M_{WD}}{\sqrt{x^2 + d^2}}.$$Тогда эффективная скорость света$$c_{eff} = c \left( 1 - \frac{2 G M_{WD}}{c^2\sqrt{x^2 + d^2}}\right).$$Тогда время$$t = \int_{x_N}^{x_E} \frac{dx}{c \left( 1 - \frac{2 G M_{WD}}{c^2\sqrt{x^2 + d^2}}\right)} \approx\frac{1}{c} \int_{x_N}^{x_E} dx \left( 1 + \frac{2 G M_{WD}}{c^2\sqrt{x^2 + d^2}} \right).$$Первое слагаемое под интегралом задает время движения без учета гравитационного поля, поэтому время задержки$$\Delta t = \frac{1}{c} \int_{x_N}^{x_E} dx \frac{2 G M_{WD}}{c^2\sqrt{x^2 + d^2}}.$$Используя интеграл из условия, получим$$\Delta t = \frac{2 G M_{WD}}{c^3} \left.\frac{1}{2} \ln \frac{\sqrt{x^2 + d^2} + x}{\sqrt{x^2 + d^2} - x}\right|_{x_N}^{x_E} = \frac{ G M_{WD}}{c^3} \ln \left( \frac{\sqrt{x^2_E + d^2} + x_E}{\sqrt{x^2_E + d^2} - x_E} \frac{\sqrt{x^2_N + d^2} - x_N}{\sqrt{x^2_N + d^2} + x_N}\right).$$С учетом знаков ($x_N < 0$, $x_E > 0$) и неравенств $|x_N|, x_E \gg d$ упростим выражения под знаком логарифма:$$\sqrt{x_E^2 + d^2} + x_E \approx 2 x_E, \quad \sqrt{x_E^2 + d^2} - x_E \approx \frac{d^2}{2 x_E}. $$$$\sqrt{x_N^2 + d^2} + x_N \approx \frac{d^2}{2 |x_N|}, \quad \sqrt{x_N^2 + d^2} - x_N \approx 2 |x_N|. $$Тогда окончательно получим$$\Delta t = \frac{ G M_{WD}}{c^3} \ln \left( \frac{2 x_E }{d^2/(2 x_E )} \frac{2 |x_N|}{d^2 /(2 |x_N|)}\right) = \frac{ G M_{WD}}{c^3} \ln \frac{16 |x_N|^2 x_E^2}{d^4} = \frac{2 G M_{WD}}{c^3} \ln \frac{4 |x_N| x_E}{d^2}.$$
Ответ: $$\Delta t = \frac{2 G M_{WD}}{c^3} \ln \frac{4 |x_N| x_E}{d^2}$$

Как показано ниже, в двойной системе N и W движутся по круговым орбитам вокруг центра масс $G$ в плоскости орбиты. Пусть $\varepsilon$ угол наклонения орбиты, измеряемый между плоскостью орбиты и линией, направленной к E от $G$, $L$ — расстояние между N и W , $M_{\text{WD}}$ — масса белого карлика. Далее будем считать $\varepsilon \ll 1$.Мы наблюдаем световые импульсы, распространяющиеся от N к E далеко от N . Путь света к E меняется со временем с изменением конфигурации N и W. Время задержки светового импульса на пути до E достигает максимального значения $\Delta t_{\rm max}$ при $x_N \simeq -L$ и достигает минимального значения $\Delta t_{\rm min}$ при $x_N \simeq L$ (см. конфигурацию на рис. 1(b)). Вычислите $\Delta t_{\rm max} - \Delta t_{\rm min}$ в упрощенной форме, пренебрегая высшими порядками малых параметров, указанных в C2. Заметим, что вклады в задержку от звездных объектов, отличных от W, сокращаются при вычислении разности $\Delta t_{\rm max} - \Delta t_{\rm min}$.
Решение: Полученный в предыдущем пункте ответ применим в случае, когда $x_N < 0$. Задержка максимальна, когда $x_N \approx - L$, поэтому$$\Delta t_{max} = \frac{2 G M_{WD}}{c^3} \ln \frac{4 L x_E}{d^2}$$ Когда нейтронная звезда находится по другую сторону от белого карлика, задержка времени минимальна при $x_N = L$ и равна$$\Delta t_{min} = \frac{ G M_{WD}}{c^3} \ln \left(\frac{2 x_E }{d^2/(2 x_E )}\frac{d^2/(2L)}{2L}\right) = \frac{ G M_{WD}}{c^3} \ln \frac{x_E^2}{L^2} = \frac{2 G M_{WD}}{c^3} \ln \frac{x_E}{L}.$$Отсюда разность максимального и минимального времен задержки$$\Delta t_{max} - \Delta t_{min} = \frac{2 G M_{WD}}{c^3}\ln \frac{4 L^2}{d^2} = \frac{4 G M_{WD}}{c^3} \ln \frac{2 L}{d}.$$Минимальное расстояние от белого карлика до траектории света $d = L \sin \varepsilon \approx L \varepsilon$.
Ответ: $$\Delta t_{max} - \Delta t_{min} = \frac{4 G M_{WD}}{c^3} \ln \frac{2 }{\varepsilon}.$$

На графике показана зависимость наблюдаемого времени задержки от орбитальной фазы $\varphi$ для двойной звездной системы с $L \approx 6\times 10^6\,км$ и  $\cos\varepsilon \approx 0.99989$. Оцените $M_{\text{WD}}$ в единицах солнечной массы $M_{\odot}$ и приведите значение $M_{\rm WD} / M_{\odot}$ с одной значащей цифрой. Вы можете использовать приближенное значение $GM_{\odot}/c^3 \approx 5\, мкс$.
Решение: Поскольку рассматриваемый угол мал, $cos \varepsilon = 1- \varepsilon^2/2$, откуда $\varepsilon^2 = 2 \times (1 - 0.99988) = 0.00022$. Из графика в условии видим $\Delta t_{max} - \Delta t_{min} = 50~\text{мкс}$. Из результатов предыдущего пункта получим$$\frac{\Delta t_{max} - \Delta t_{min}}{G M_{\odot}/c^3} = 2 \frac{M_{WD}}{M_{\odot}}\ln \frac{4}{\varepsilon^2} \approx 10, $$откуда отношение масс$$\frac{M_{WD}}{M_{\odot}} = \frac{5}{ \ln (4/\varepsilon^2)} \approx 0.5.$$
Ответ: $$\frac{M_{WD}}{M_{\odot}} \approx 0.5$$

В двойной системе нейтронных звезд, звезды теряют энергию и момент импульса за счет излучения гравитационных волн и в конце концов сталкиваются и объединяются. Для простоты будем рассматривать только движение по окружности с радиусом $R$ и угловой скоростью $\omega$, тогда формула $\omega = \chi R^p$ выполняется для некоторой постоянной $\chi$ , которая не зависит ни от $\omega$, ни от $R$, если не учитывать релятивистские эффекты. Определите значение $p$.
Решение: При движении по окружности $\mu v^2/R = G m_1 m_2/R^2$ ($\mu = m_1 m_2/(m_1 + m_2)$ — приведенная масса). Отсюда угловая скорость $$\omega = \frac{v}{R} = \sqrt{ \frac{G(m_1 + m_2)}{R^3}}, $$то есть $\omega \sim R^{-3/2}$
Ответ: $$p = - \frac{3}{2}$$

Амплитуда гравитационной волны от двойной системы из C.5 пропорциональна $R^2 \omega^2$. Рисунки ниже качественно показывают зависимости гравитационных волн от времени перед столкновением двух звезд. Выберите наиболее подходящую зависимость из (a) - (d).
Решение: При излучении гравитационных волн двойная система теряет энергию, которая равна $- Gm_1m_2/(2R)$, расстояние между звездами уменьшается, а частота вращения возрастает. Значит частота излучаемых волн также возрастает. Мощность излучения пропорциональна$$P \sim R^2 \omega^2 \sim R^2 R^{-3} \sim \frac{1}{R},$$ поэтому мощность излучения возрастает. Этим двум условиям удовлетворяет зависимость (b).
Ответ: Зависимость (b)
Темы:
T, СТО, Международные, Космология, Современная физика